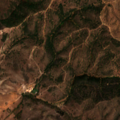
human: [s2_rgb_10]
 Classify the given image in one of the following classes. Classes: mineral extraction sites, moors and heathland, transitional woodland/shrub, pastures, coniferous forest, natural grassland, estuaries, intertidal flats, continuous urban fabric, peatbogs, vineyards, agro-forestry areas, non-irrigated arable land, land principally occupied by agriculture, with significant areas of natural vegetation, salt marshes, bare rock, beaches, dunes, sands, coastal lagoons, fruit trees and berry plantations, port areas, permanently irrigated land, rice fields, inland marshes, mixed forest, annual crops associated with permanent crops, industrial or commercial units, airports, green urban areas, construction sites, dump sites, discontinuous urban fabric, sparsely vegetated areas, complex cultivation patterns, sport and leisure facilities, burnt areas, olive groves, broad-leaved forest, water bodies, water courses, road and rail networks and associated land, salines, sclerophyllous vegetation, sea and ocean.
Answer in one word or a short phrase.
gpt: non-irrigated arable land, land principally occupied by agriculture, with significant areas of natural vegetation, broad-leaved forest, transitional woodland/shrub